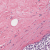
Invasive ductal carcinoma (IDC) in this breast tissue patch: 0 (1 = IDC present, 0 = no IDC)